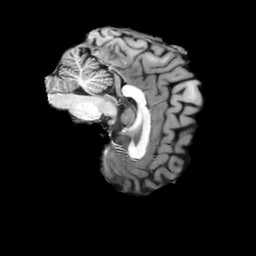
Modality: T1w
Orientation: sagittal
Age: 51
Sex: male
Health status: ill